Field crop: tomato
Growth stage: 2
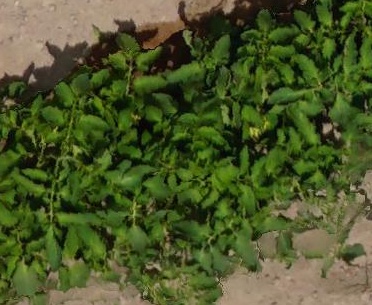
Species: tomato